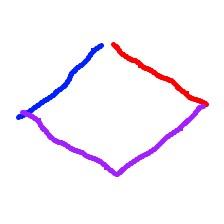
Shape: rhombus